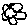
Label: flower